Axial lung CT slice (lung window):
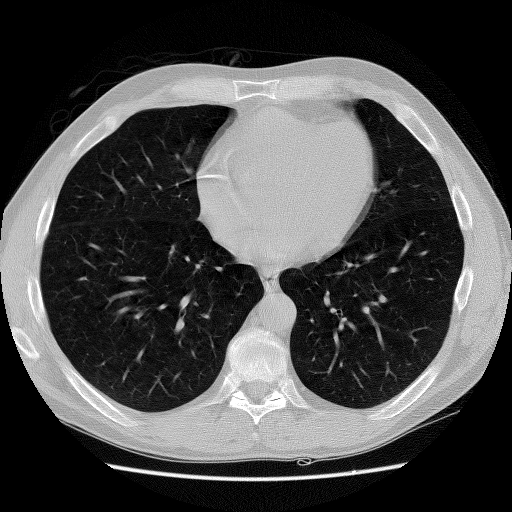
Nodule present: no